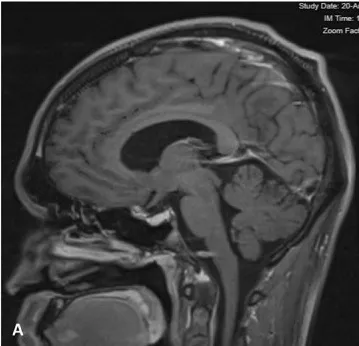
(A) Contrast-enhanced Sagittal T1 image 6 months after craniotomy, showing decompression of the sellar region with resolved mass effect over the optic pathway.
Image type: radiology (mri)